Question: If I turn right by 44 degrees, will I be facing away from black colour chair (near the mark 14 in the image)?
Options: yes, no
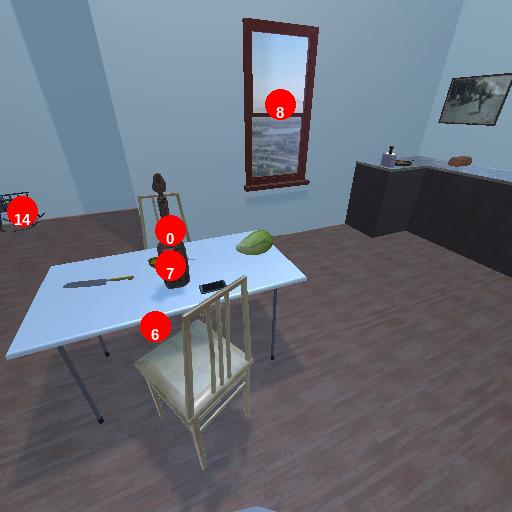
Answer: yes